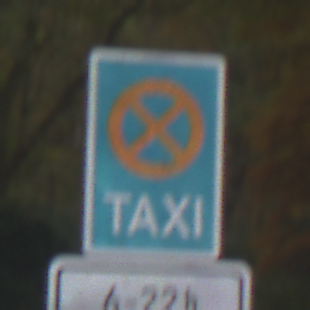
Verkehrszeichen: Taxenstand
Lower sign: ZeitangabenMitBeschraenkungAufWochentage4
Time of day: Midday
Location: Outdoor (Nature)
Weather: Overcast
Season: Autumn
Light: Natural